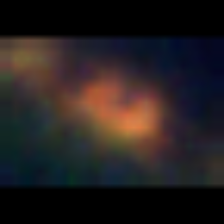
Taxon: Chaetoceros
Group: Diatoms